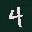
Label: 4